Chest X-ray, PA view. Patient: 68 years old, sex F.
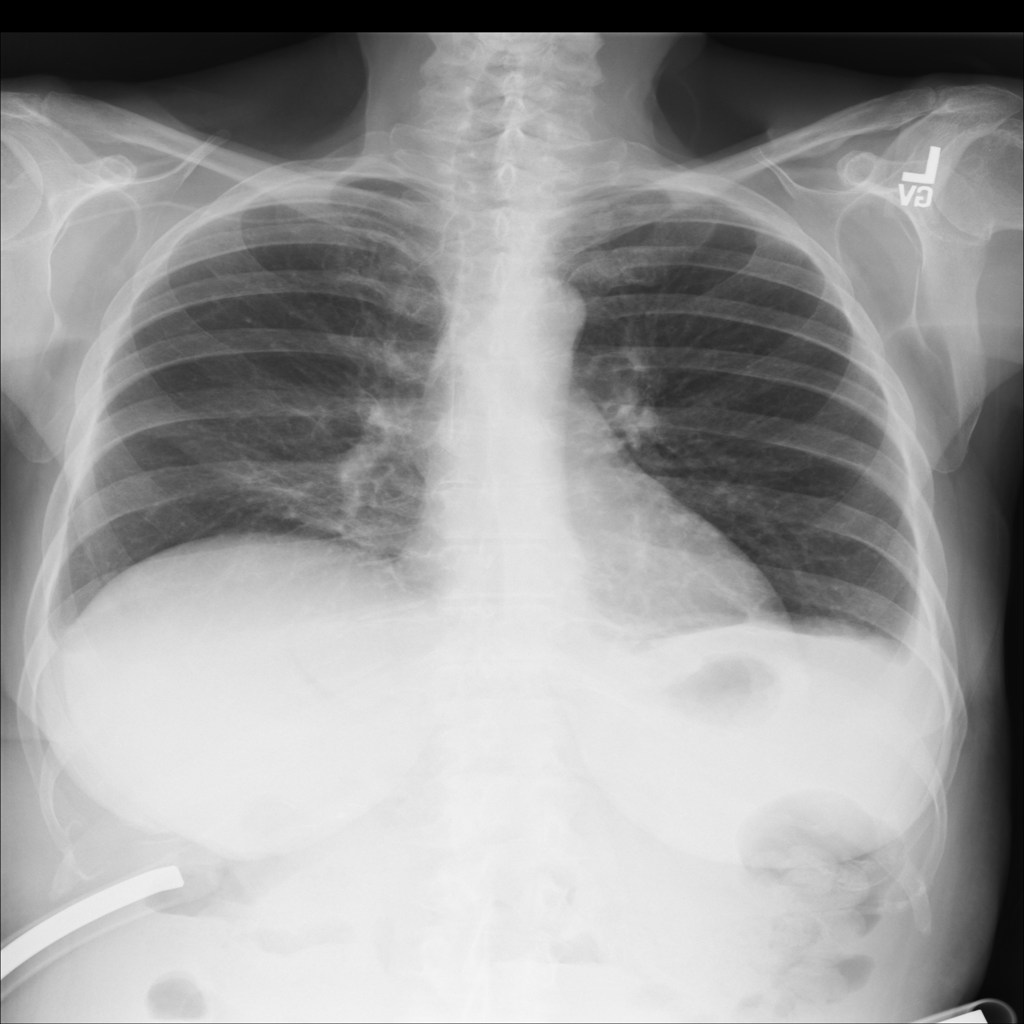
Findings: Effusion